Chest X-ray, PA view. Patient: 65 years old, sex F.
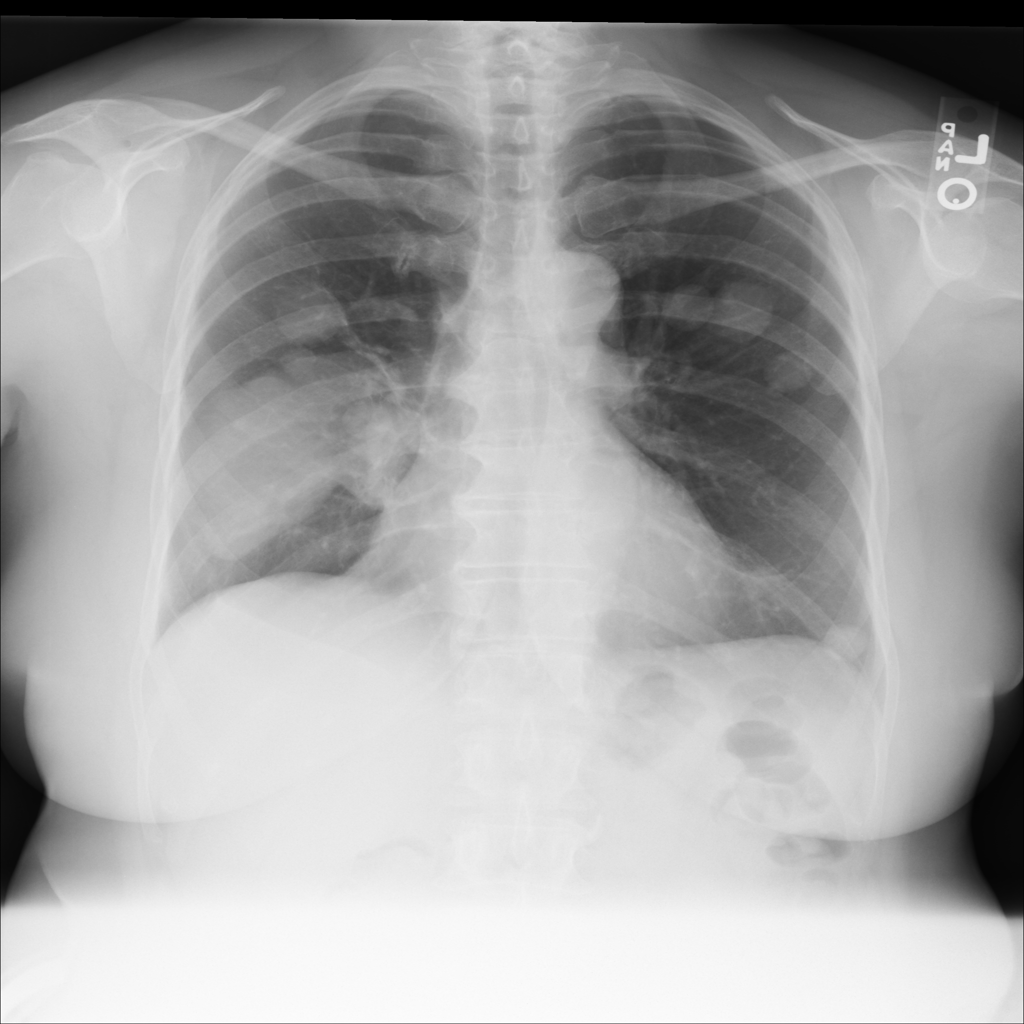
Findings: Mass